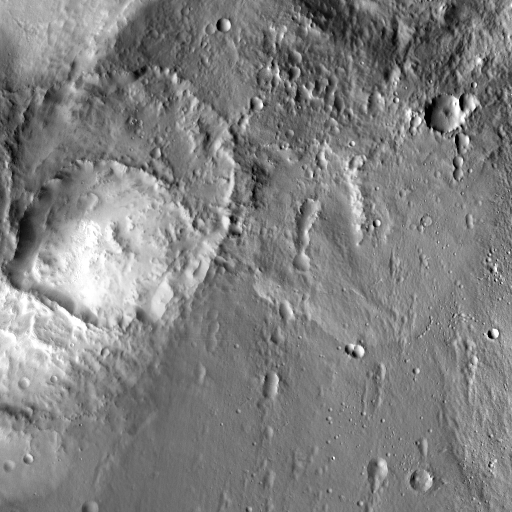
Crater classes present: Background, Other, Buried, Secondary